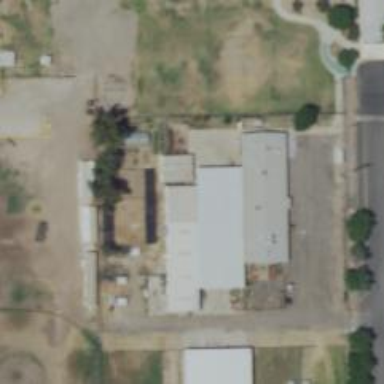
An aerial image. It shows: School building.